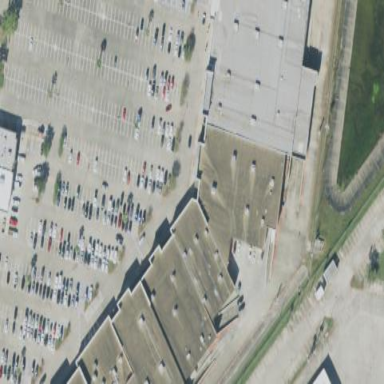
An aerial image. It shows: Retail building.